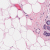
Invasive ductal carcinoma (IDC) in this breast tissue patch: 0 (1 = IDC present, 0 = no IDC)